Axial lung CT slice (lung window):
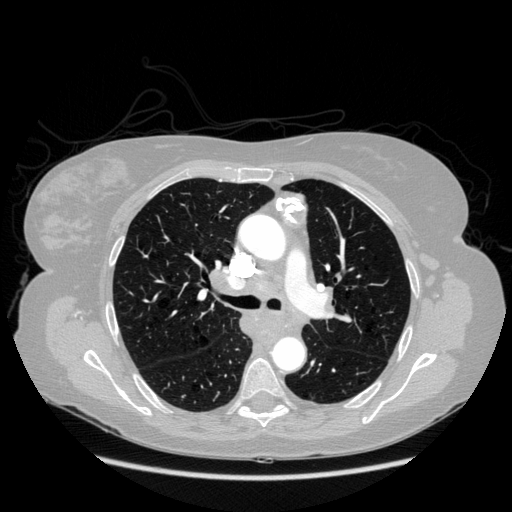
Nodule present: no